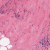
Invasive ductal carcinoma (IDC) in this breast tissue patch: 0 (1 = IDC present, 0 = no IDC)